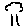
Label: tree